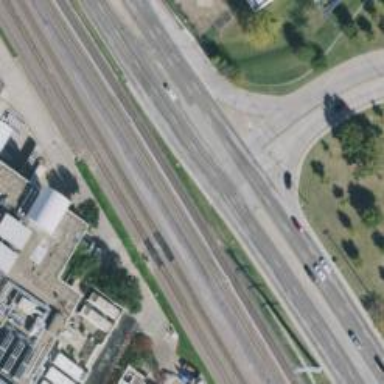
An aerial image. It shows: Primary highway with separate asphalt sidewalks.